Question: I would like to create an 'AlertDialog' similar to this figure. I can't resize the 'EditText' view. How do I resize it?

'''
alert = new AlertDialog.Builder(this);
alert.setTitle("Enter Destination");
alert.setIcon(R.drawable.icon);
final EditText editAddress = new EditText(this);
editAddress.setLayoutParams(new LayoutParams(200, 20));
alert.setView(editAddress);
alert.setPositiveButton("Ok", new DialogInterface.OnClickListener() {
@Override
public void onClick(DialogInterface dialog, int id) {
}
});
alert.setNegativeButton("Cancel", new DialogInterface.OnClickListener() {
@Override
public void onClick(DialogInterface dialog, int id) {
}
});
alert.show();
'''
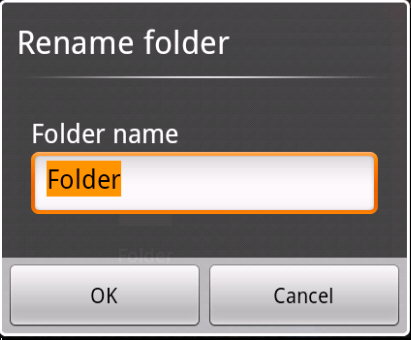
Answer: Here i add one function that will open a dialog.
'''
public void openDialog()
{
LinearLayout linearLayout = new LinearLayout(this);
linearLayout.setLayoutParams(new LayoutParams(
LayoutParams.FILL_PARENT,
LayoutParams.FILL_PARENT));
linearLayout.setPadding(30, 0, 30, 0);
final EditText saveas = new EditText(this);
saveas.setLayoutParams(new LayoutParams(
LayoutParams.FILL_PARENT,
LayoutParams.FILL_PARENT));
saveas.setImeOptions(EditorInfo.IME_ACTION_DONE);
saveas.setInputType(InputType.TYPE_TEXT_FLAG_CAP_SENTENCES);
saveas.setHint("Folder");
AlertDialog.Builder dialog = new AlertDialog.Builder(this);
dialog.setTitle("Rename Folder");
dialog.setMessage("Rename Folder");
linearLayout.addView(saveas);
dialog.setView(linearLayout);
dialog.setPositiveButton("Ok", new DialogInterface.OnClickListener()
{
public void onClick(DialogInterface dialoginterface, int buttons)
{
}
});
dialog.setNegativeButton("Cancel", new DialogInterface.OnClickListener()
{
public void onClick(DialogInterface arg0, int buttons)
{
}
});
dialog.show();
}
'''
please change linear layout padding as per your rwquirement .